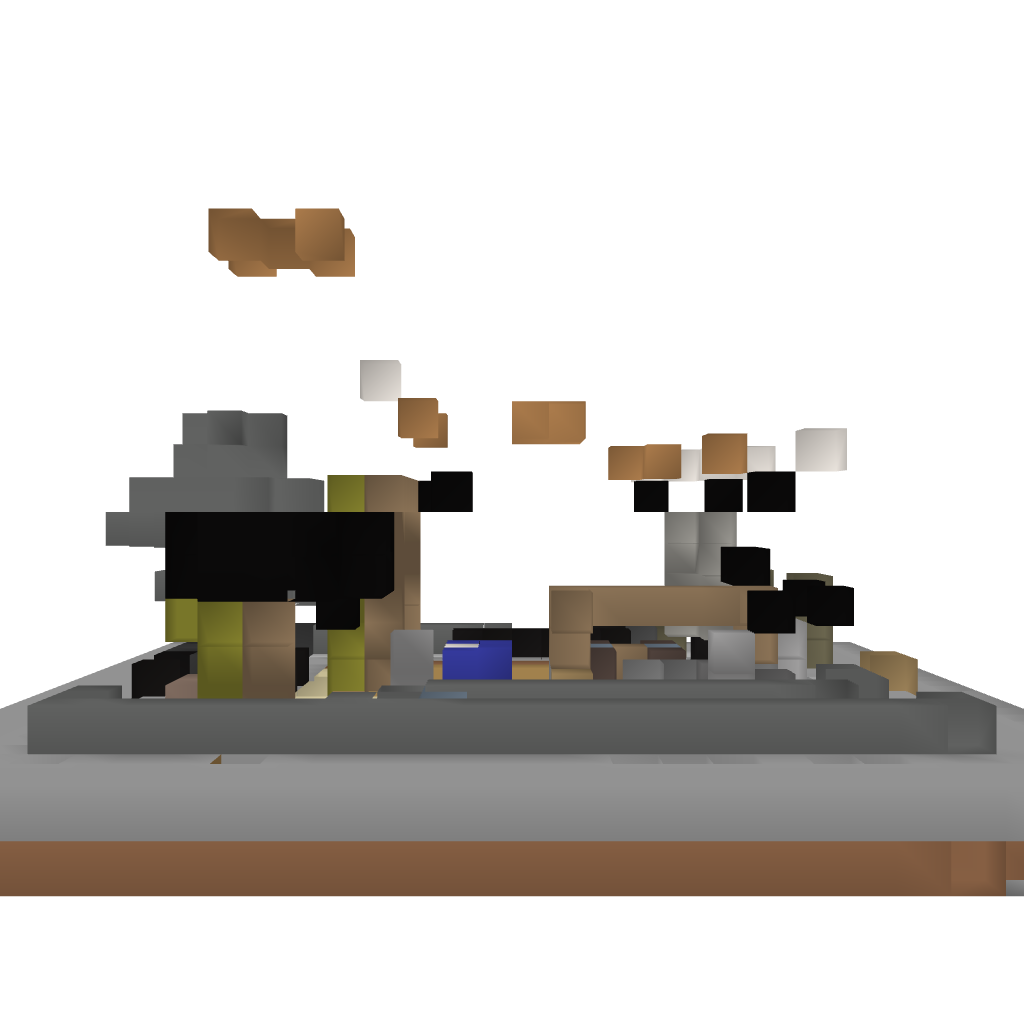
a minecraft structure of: Quartz House